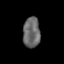
Tissue: skin
Cell type: Epithelial cells
Senescence score: 0.2813
Nuclear area (px): 508
Mean DAPI intensity: 105.126